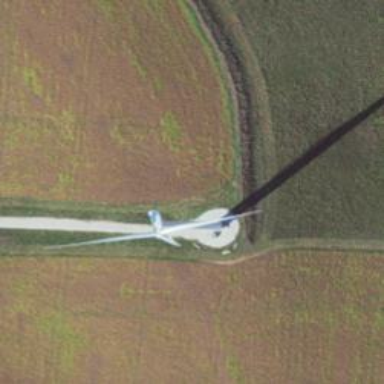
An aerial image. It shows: Wind generator using wind turbines of horizontal axis.